Chest X-ray. View position: PA
Patient age: 52
Patient sex: F
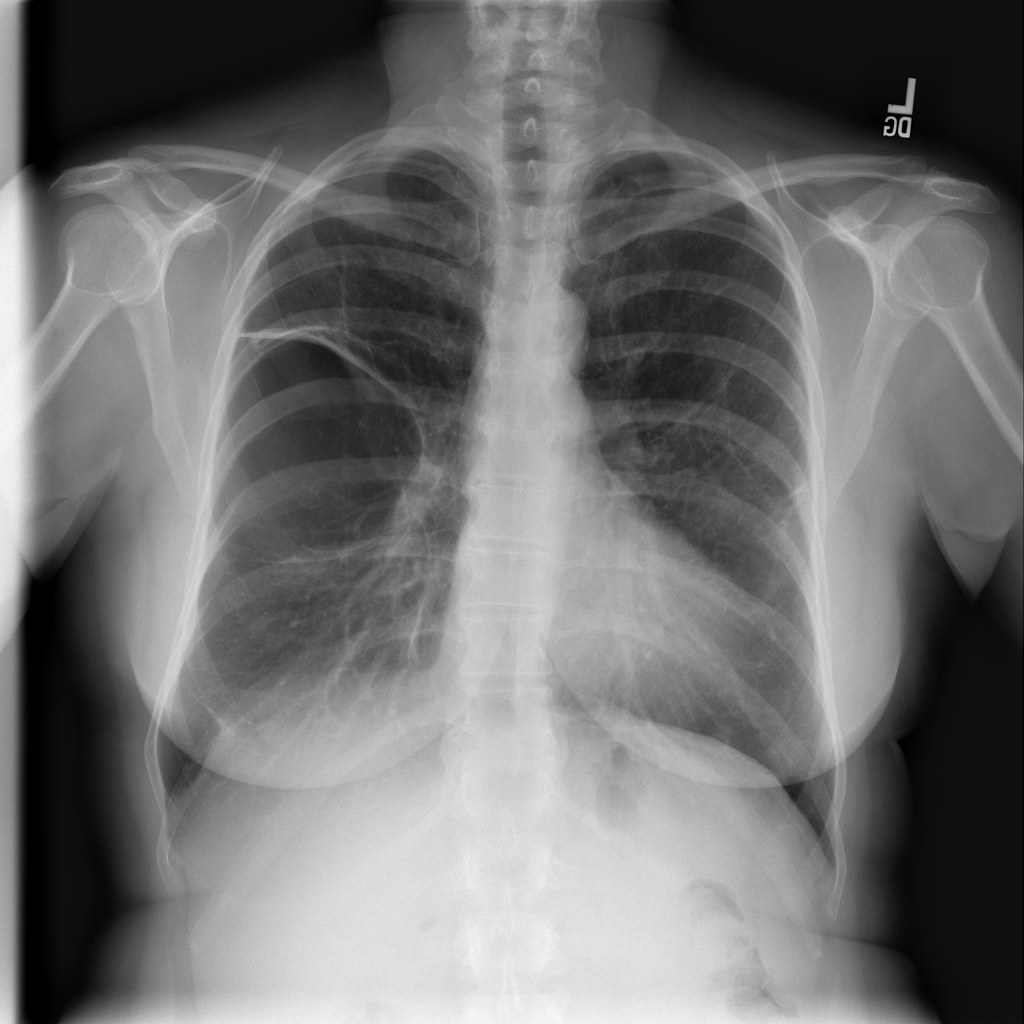
Finding: Pneumothorax